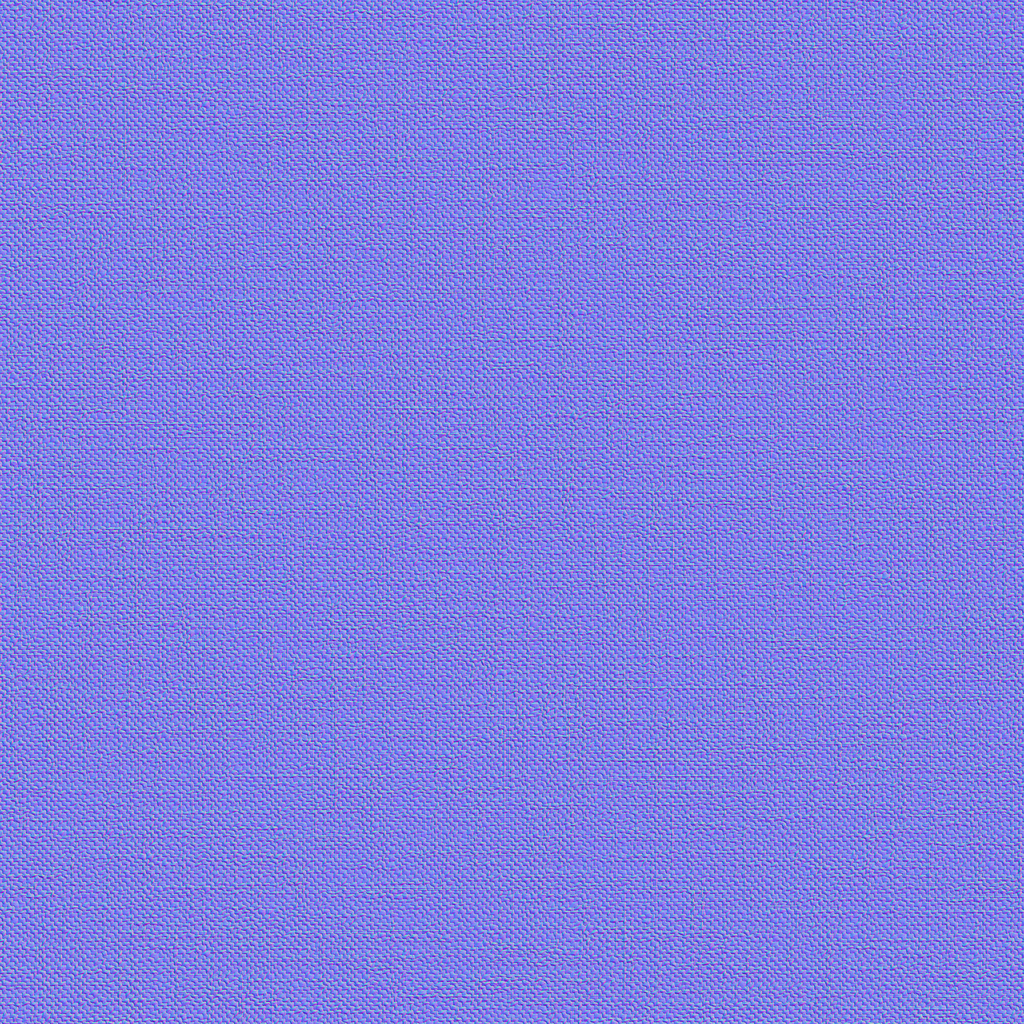
Texture map type: NormalGL